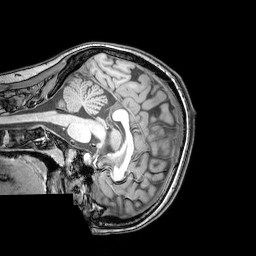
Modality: T1w
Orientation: sagittal
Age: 22
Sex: female
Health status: healthy
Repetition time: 0.081 s
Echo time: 0.037 s